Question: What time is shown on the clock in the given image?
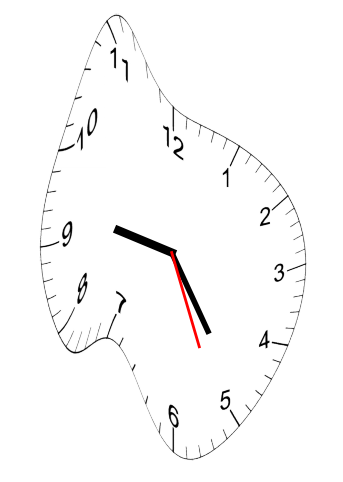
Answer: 09:24:26